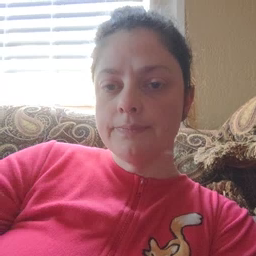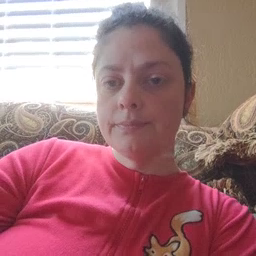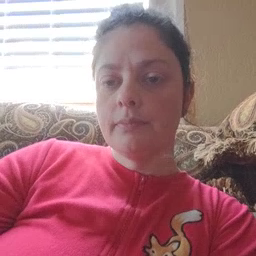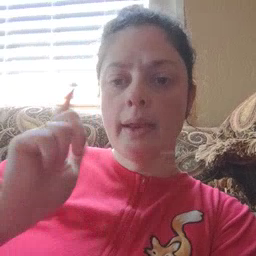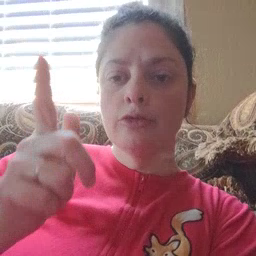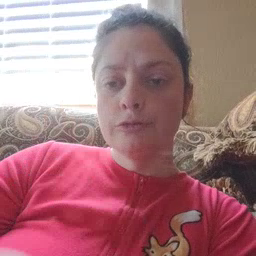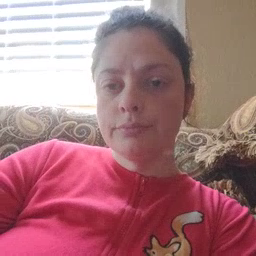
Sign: later